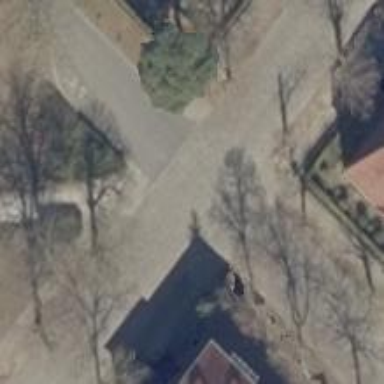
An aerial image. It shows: Unmarked crossing on the road.